Question: I have the following css/html
'''
<!DOCTYPE html>
<html>
<head>
<style>
a[href$=".pdf"]:after{
content: "[pdf]";
}
</style>
</head>
<body>
<p>This is an example <a href="helloworld.pdf">Text with a pdf link</a></p>
<p>This is an example <a href="helloworld.png">Non PDF link</a></p>
</body>
</html>
'''
when I open this in , it works as expected: the PDF link gets text added after, and the PNG does not. When I open it in however, both links get [pdf] appended to the end. Even stranger, when I click on the non-pdf link, the [pdf] at the end goes away while clicking, while it does not disappear when clicking on the PDF link.

when I do
'''
a[href$=".pdf"]{
color: red;
}
'''
the pdf link is red while the non-pdf one isn't, even in Chrome.
Why does Chrome seem to not respect the attribute selector when using :after and content?
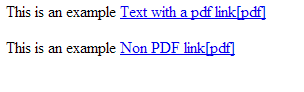
Answer: When I have a <URL>, I see the same issue.
'''
a[href$=".pdf"]:after{
content: "[pdf]";
}
'''
However when I <URL>, the [pdf] is no longer on the bottom one. Strange indeed.
'''
a[href$=".pdf"]:after{
content: "[pdf]";
}
a[href$=".pdf"]{
color: red;
}
'''
It seems like this may be a <URL>.